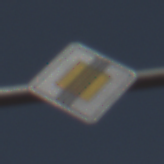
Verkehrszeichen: EndeVorfahrtsstrasse
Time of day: MorningAfternoon
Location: Outdoor (Nature)
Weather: PartlyCloudy
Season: NotSpecified
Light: Natural